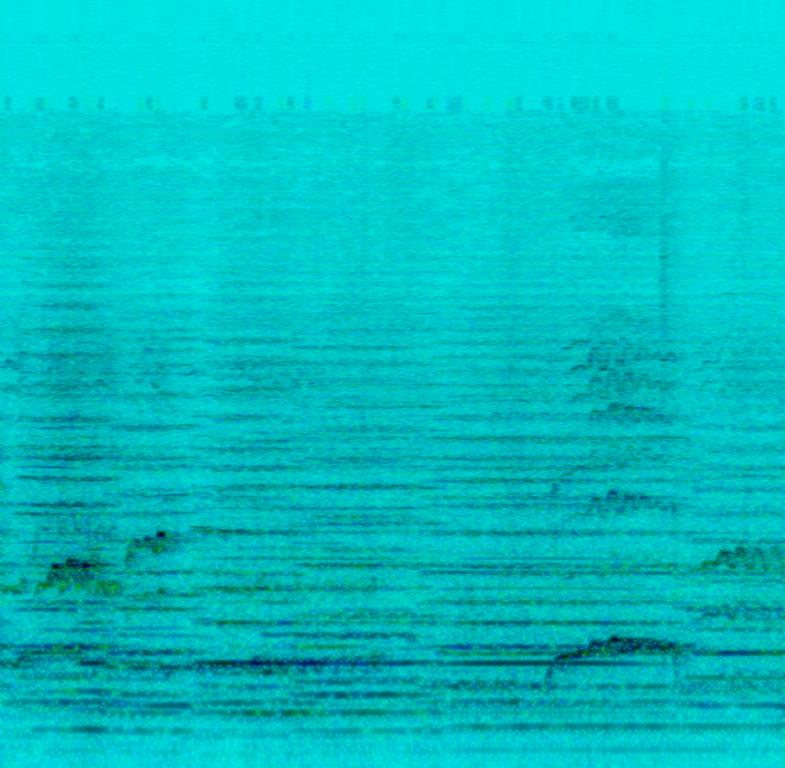
The low quality recording features a female opera vocalist singing over sustained strings. There is tinny metallic percussive foley at one point in the loop. It is a bit quiet, but it also sounds dynamic, emotional and passionate.